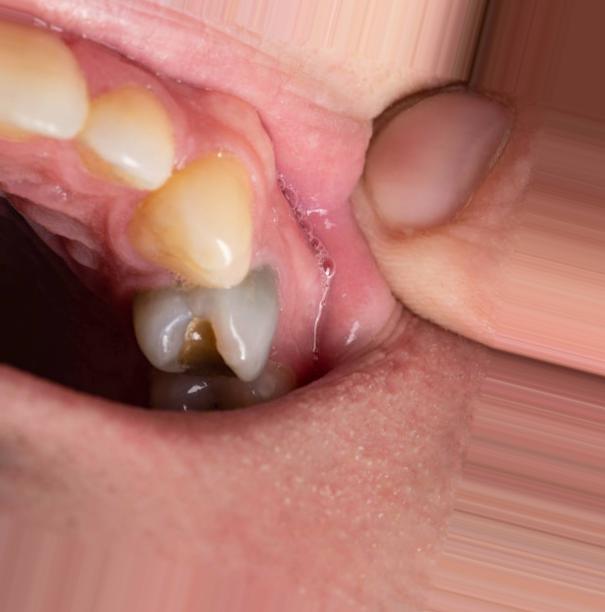
Condition: Caries